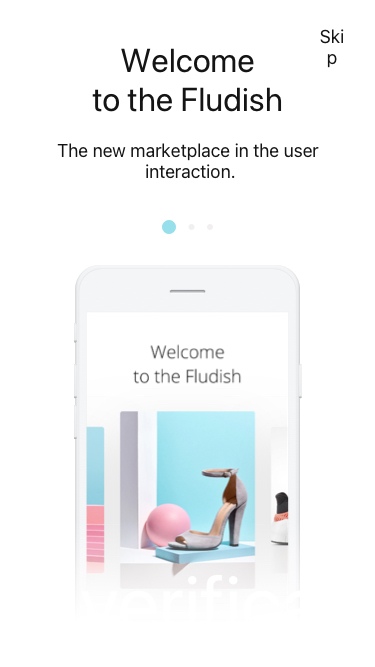
Text in this UI design:
Welcome
to the Fludish
The new marketplace in the user
 interaction.
Skip